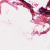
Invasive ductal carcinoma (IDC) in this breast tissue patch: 0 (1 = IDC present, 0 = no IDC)